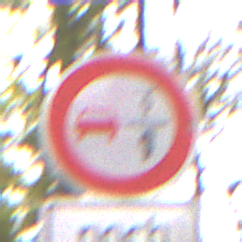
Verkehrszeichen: VerbotUeberholenEinspurigeFahrzeuge
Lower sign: LaengeEinerStrecke4
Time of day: Midday
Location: Outdoor (Nature)
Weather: Overcast
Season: NotSpecified
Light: Natural